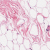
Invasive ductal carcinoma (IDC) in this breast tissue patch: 0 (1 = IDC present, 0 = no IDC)